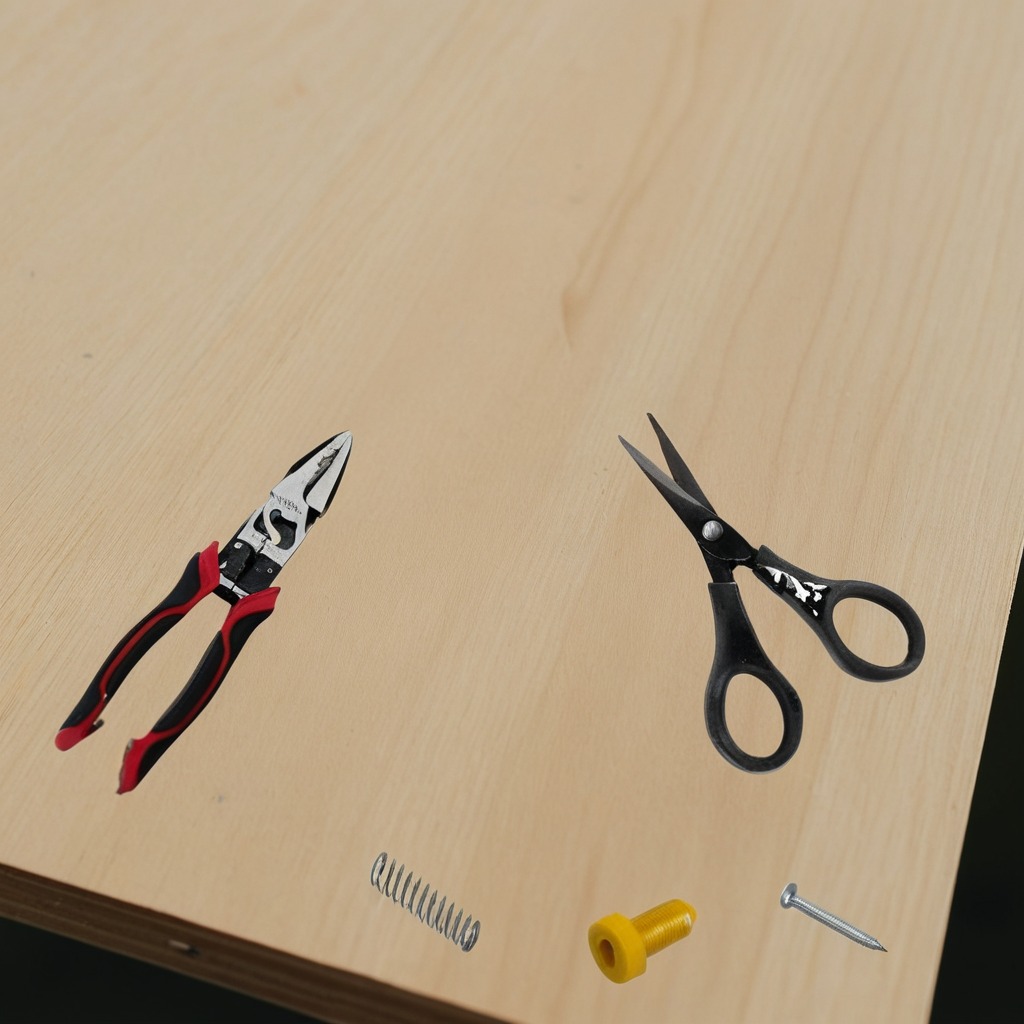
A metal machine screw, an iron nail, pliers, a coiled metal spring, and a pair of scissors are lying on a plywood surface in a paint workshop lit by afternoon window light.